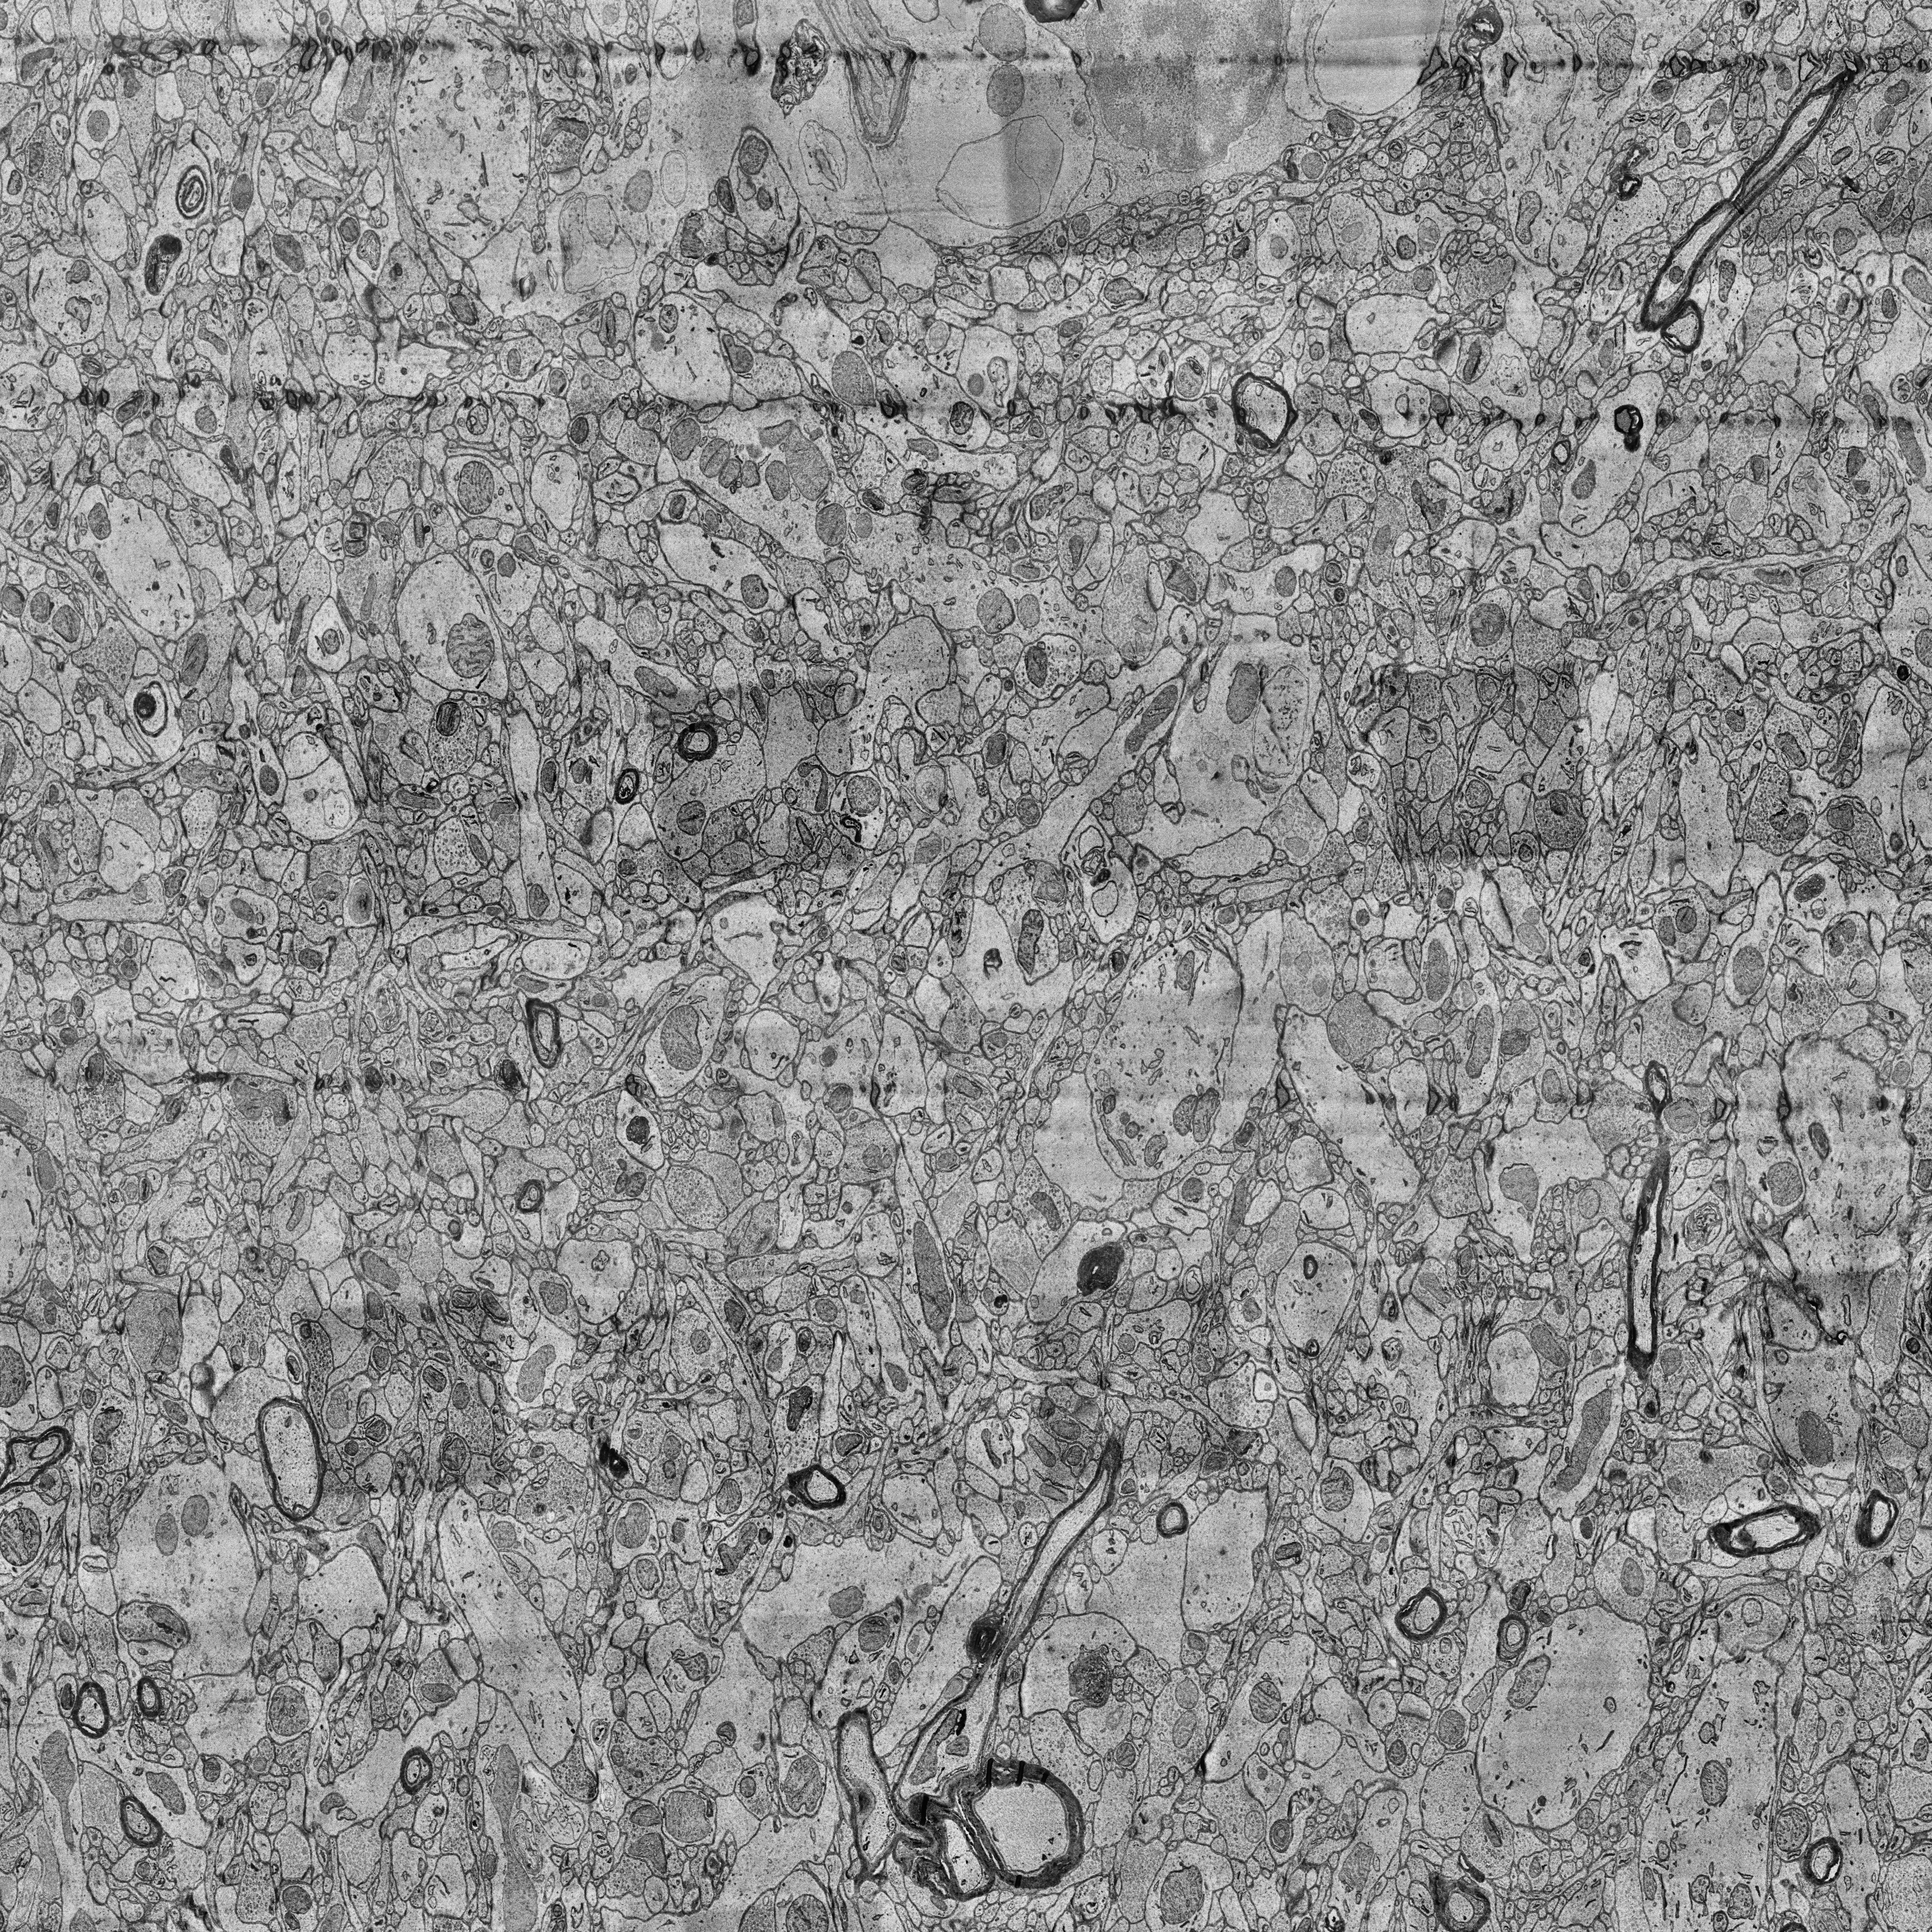
Electron microscopy slice of human cortex tissue
Slice depth (z): 141
Mitochondria instances in slice: 502